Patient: sex M, age 42
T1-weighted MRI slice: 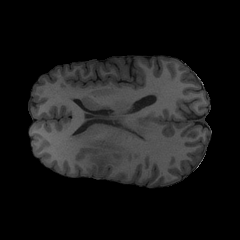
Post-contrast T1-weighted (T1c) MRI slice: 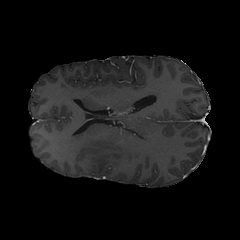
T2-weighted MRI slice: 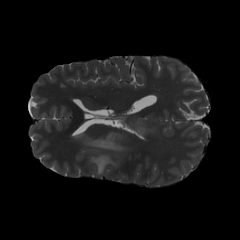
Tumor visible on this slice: yes
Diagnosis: Astrocytoma, IDH-mutant
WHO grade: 3